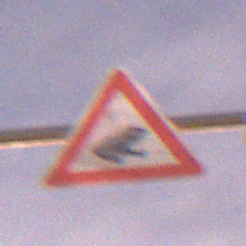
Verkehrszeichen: AmphibienwanderungLinks
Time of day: Night
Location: Outdoor (Suburban)
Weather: PartlyCloudy
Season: NotSpecified
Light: Artificial